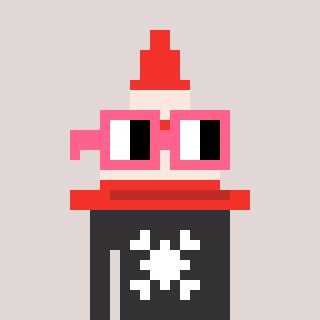
a pixel art character with square pink glasses, a cone-shaped head and a grayscale-colored body on a warm background